Question: I have a very strange error, occurring only in chrome and safari.
I get an UmbrellaException when calling GWT.Create(foo.class); (Deferred binding)
Anyone any idea?
I figuerd out that java script throws an umbrella exception with the following javascript:
'''
function entry_0(jsFunction){
return function(){
try {
return entry0(jsFunction, this, arguments);
}
catch (e) {
throw e;
Uncaught com.google.web.bindery.event.shared.UmbrellaException: Exception caught: Exception caught: null
}
}
;
}
'''
In gwt its on the specific java code
'''
IAmsPresenterFactory factory = (IAmsPresenterFactory) GWT.create(IReflectiveAmsFactory.class);
'''
where IReflectiveAmsFactory is to create instances by class name (string)... (<URL>
'''
public class IReflectiveAmsFactory implements IAmsFactoryWrapper {
}
public interface IAmsPresenterFactory {
IDynamicAmsPresenter newInstance(String className, AmsClientFactory clientfactory, String id);
}
<generate-with class="ch.zhaw.ams.server.ams.AmsPresenterGenerator">
<when-type-assignable class="ch.zhaw.ams.client.ams.IAmsFactoryWrapper" />
</generate-with>
'''
Full code snippet:
'''
Request<IModuleBaseProxy> req = clientfactory.getRequestFactory().moduleRequest().findModuleBase(modtoken);
req.fire(new Receiver<IModuleBaseProxy>() {
@Override
public void onSuccess(IModuleBaseProxy response) {
System.out.println("found");
if (response != null) {
---> HERE
IAmsPresenterFactory factory = (IAmsPresenterFactory) GWT
---> ERROR .create(IReflectiveAmsFactory.class);
String clazz = response.getConfigSite();
AmsClientFactory apcf = null;
if (clientfactory == null) {
apcf = new AmsClientFactory();
} else {
apcf = clientfactory;
}
IDynamicAmsPresenter p = factory.newInstance(clazz, apcf, modtoken);
HasWidgets content = view.getContent();
// ContentPresenter contentPresenter = new
// ContentPresenter(apcf, p, new
// ContentView(modtoken));
p.go(content);
}
}
});
'''
My Generator Class:
'''
import java.io.PrintWriter;
import com.google.gwt.core.ext.Generator;
import com.google.gwt.core.ext.GeneratorContext;
import com.google.gwt.core.ext.TreeLogger;
import com.google.gwt.core.ext.UnableToCompleteException;
import com.google.gwt.core.ext.typeinfo.JClassType;
import com.google.gwt.core.ext.typeinfo.NotFoundException;
import com.google.gwt.core.ext.typeinfo.TypeOracle;
import com.google.gwt.user.rebind.ClassSourceFileComposerFactory;
import com.google.gwt.user.rebind.SourceWriter;
public class AmsPresenterGenerator extends Generator {
@Override
public String generate(TreeLogger logger, GeneratorContext context, String typeName)
throws UnableToCompleteException {
logger.log(TreeLogger.INFO, "Generating source for " + typeName, null);
TypeOracle typeOracle = context.getTypeOracle();
JClassType clazz = typeOracle.findType(typeName);
if (clazz == null) {
logger.log(TreeLogger.ERROR, "Unable to find metadata for type '" + typeName + "'", null);
throw new UnableToCompleteException();
}
try {
logger.log(TreeLogger.INFO, "Generating source for " + clazz.getQualifiedSourceName(), null);
JClassType reflectableType = typeOracle.getType("ch.zhaw.ams.client.ams.IDynamicAmsPresenter");
SourceWriter sourceWriter = getSourceWriter(clazz, context, logger);
if (sourceWriter != null) {
sourceWriter.println("public " + reflectableType.getQualifiedSourceName()
+ " newInstance(String className, AmsClientFactory clientfactory, String id) {");
JClassType[] types = typeOracle.getTypes();
int count = 0;
for (int i = 0; i < types.length; i++) {
// System.out.println(""+types[i].getName());
if (types[i].isInterface() == null && types[i].isAssignableTo(reflectableType)) {
System.out.println("Done:" + types[i].getName());
if (count == 0) {
sourceWriter.println(" if("" + types[i].getQualifiedSourceName()
+ "".equals(className)) {" + " return new " + types[i].getQualifiedSourceName()
+ "(clientfactory, id);" + "}");
} else {
sourceWriter.println(" else if("" + types[i].getQualifiedSourceName()
+ "".equals(className)) {" + " return new " + types[i].getQualifiedSourceName()
+ "(clientfactory, id);" + "}");
}
count++;
}
}
sourceWriter.println("return null;");
sourceWriter.println("}");
sourceWriter.commit(logger);
logger.log(TreeLogger.INFO, "Done Generating source for " + clazz.getName(), null);
return clazz.getQualifiedSourceName() + "Wrapper";
}
} catch (NotFoundException e) {
e.printStackTrace();
}
return null;
}
public SourceWriter getSourceWriter(JClassType classType, GeneratorContext context, TreeLogger logger) {
String packageName = classType.getPackage().getName();
String simpleName = classType.getSimpleSourceName() + "Wrapper";
ClassSourceFileComposerFactory composer = new ClassSourceFileComposerFactory(packageName, simpleName);
composer.addImplementedInterface("ch.zhaw.ams.client.ams.IAmsPresenterFactory");
PrintWriter printWriter = context.tryCreate(logger, packageName, simpleName);
if (printWriter == null) {
return null;
} else {
SourceWriter sw = composer.createSourceWriter(context, printWriter);
return sw;
}
}
}
'''

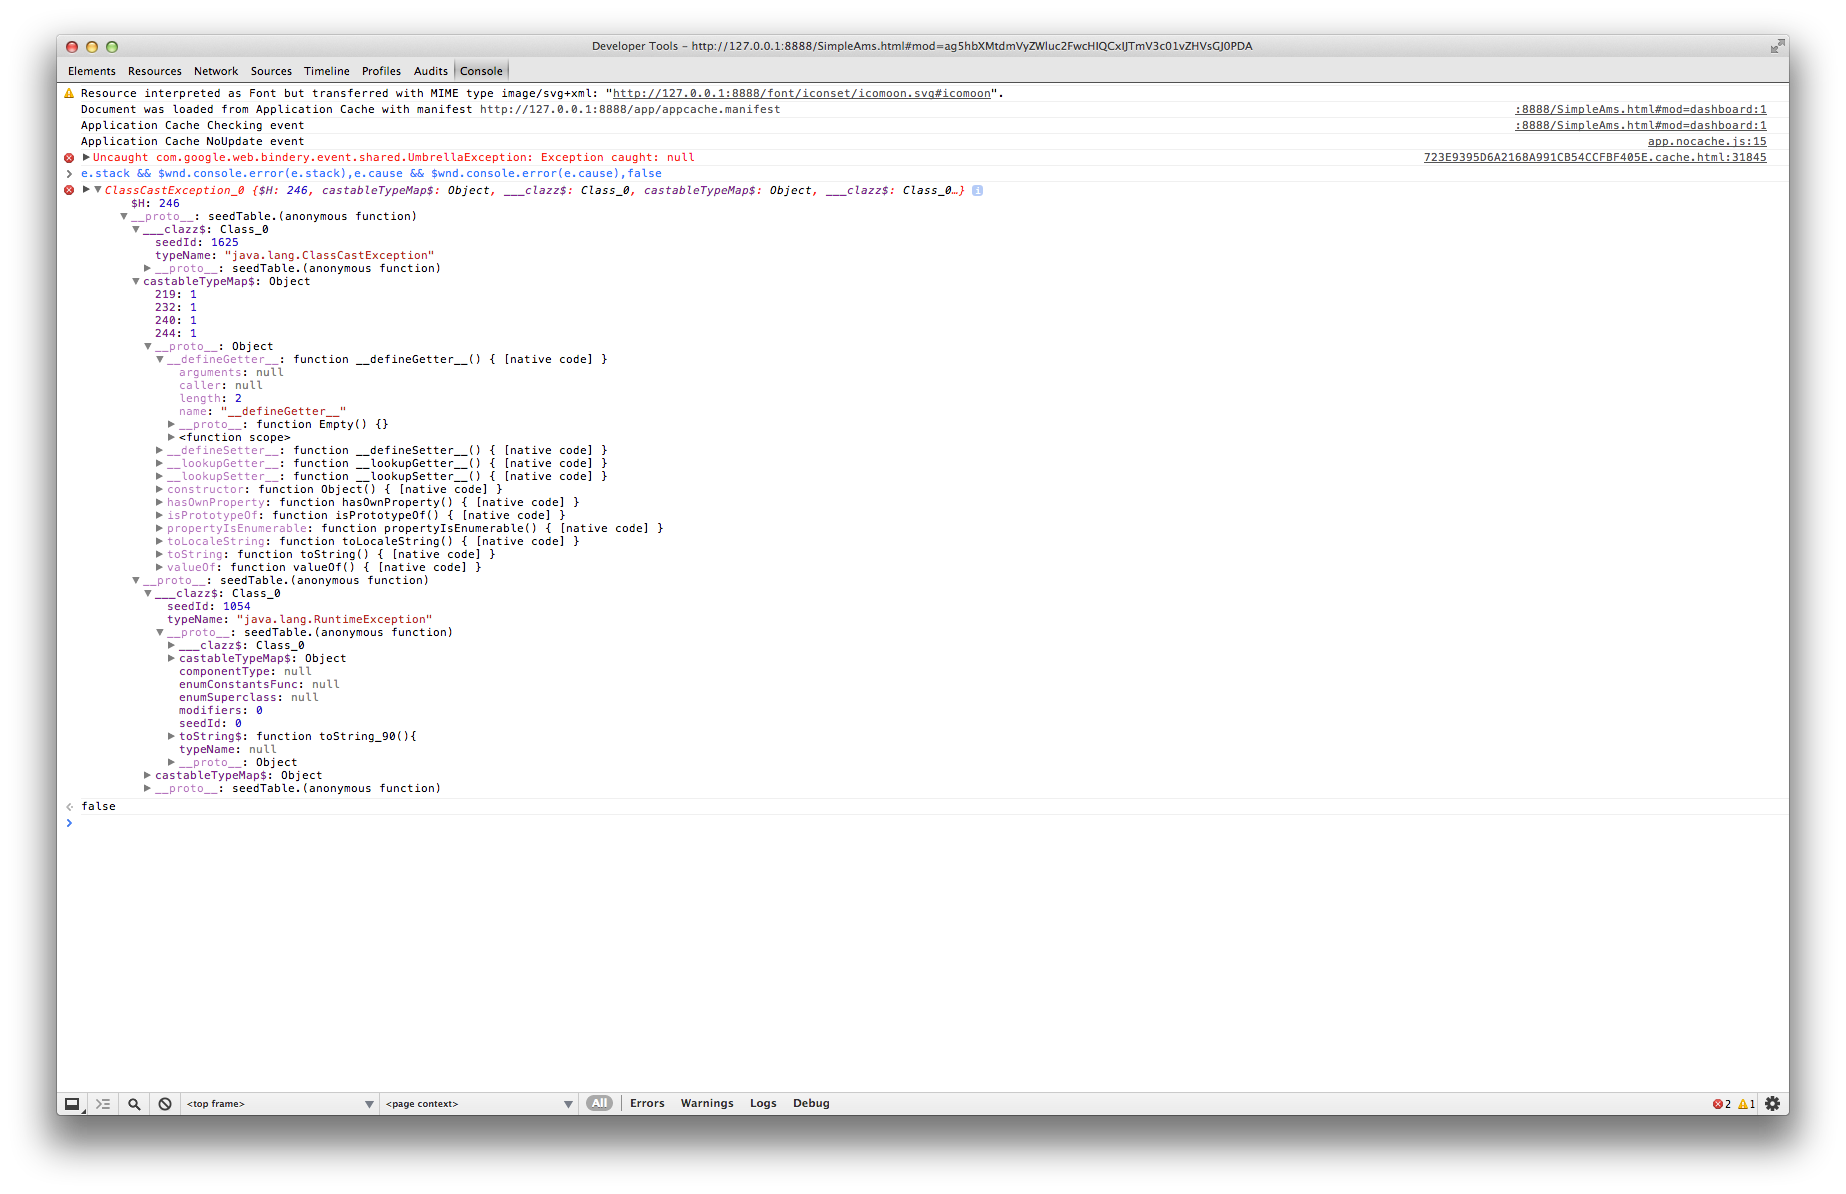
Answer: I solved the issue with upgrading to GWT 2.5.1
Having Compiler Arguments
-XdisableCastChecking
And VM Arguments
-Xmx512m -Xss16M